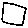
Label: square